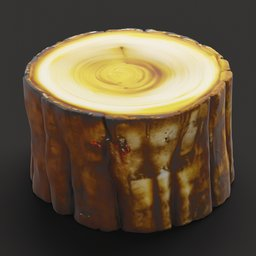
Label: nature